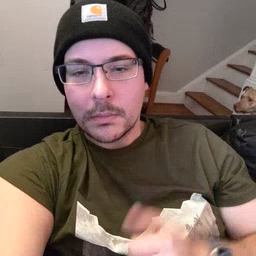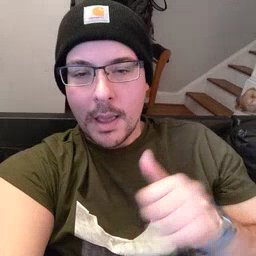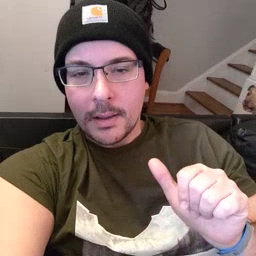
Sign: any